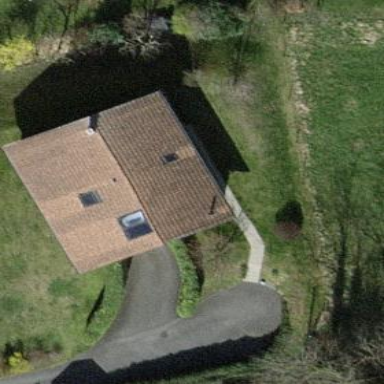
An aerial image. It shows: Gabled roof on residential building.